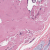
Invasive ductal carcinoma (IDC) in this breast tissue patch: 0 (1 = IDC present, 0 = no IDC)